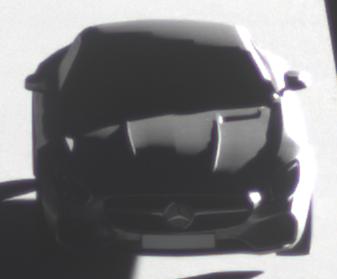
Make: Mercedes-Benz
Model: AMG GT Coupé
Detailed model: AMG GT (190) Coupé
Model produced from: 2014/10
Model produced until: 2017/01
Doors: 2
Color: gray
Road condition: dry road
Daytime: sunrise or sunset
Contrast: high contrast